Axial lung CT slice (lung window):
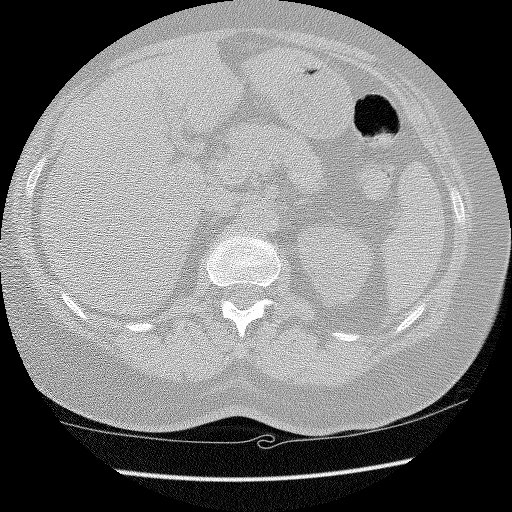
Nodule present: no